Field crop: maize
Growth stage: 2
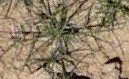
Species: salsola